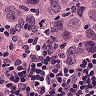
Metastatic tissue present: yes